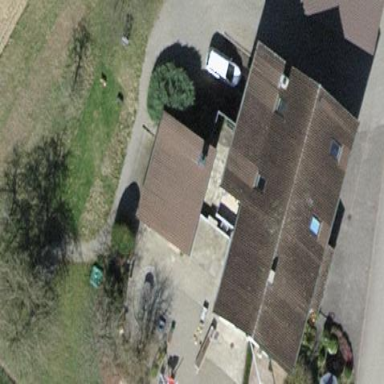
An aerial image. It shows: Semi-detached house with gabled roof.